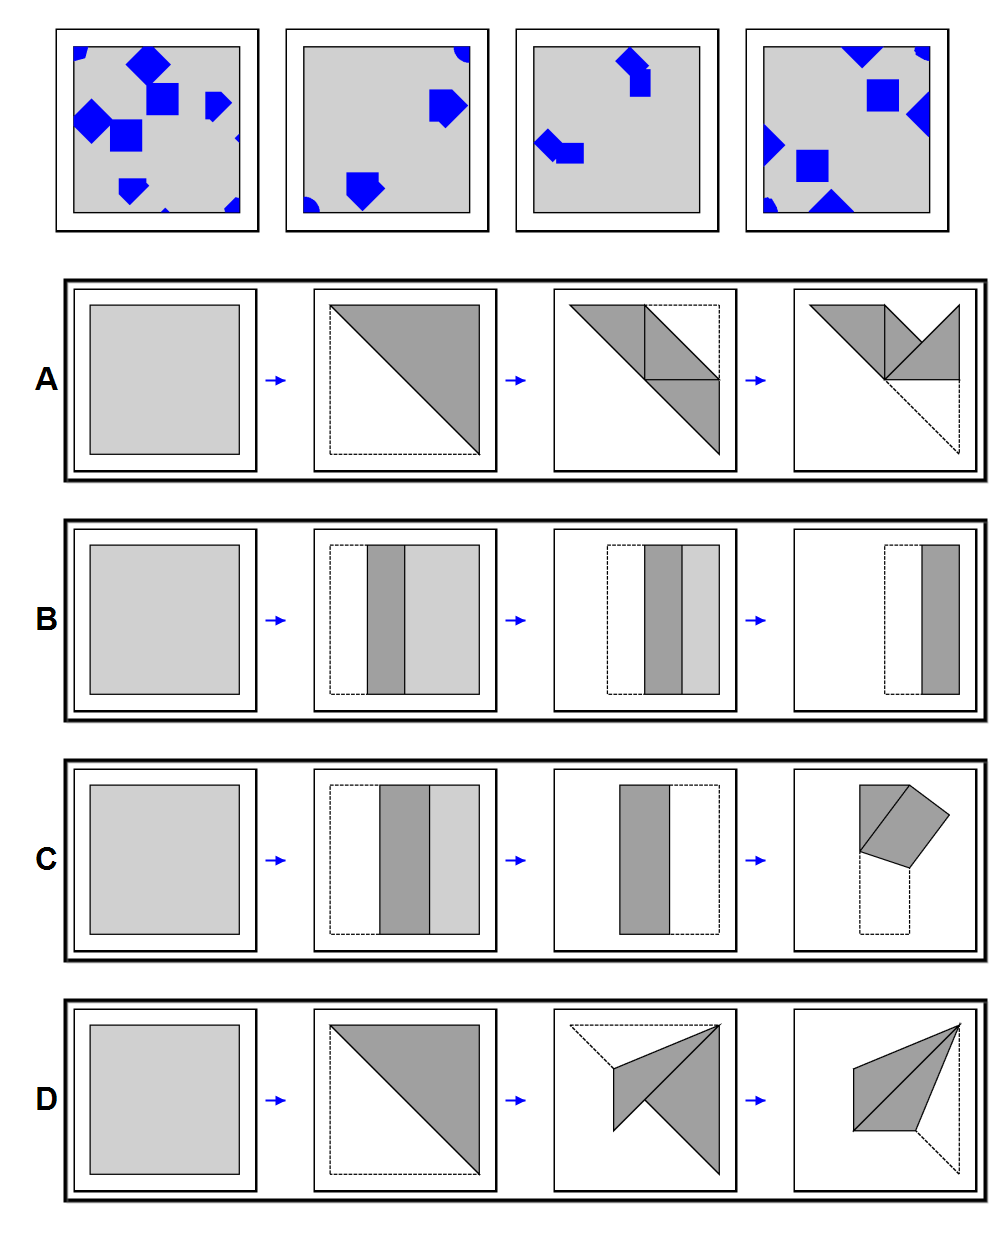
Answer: D